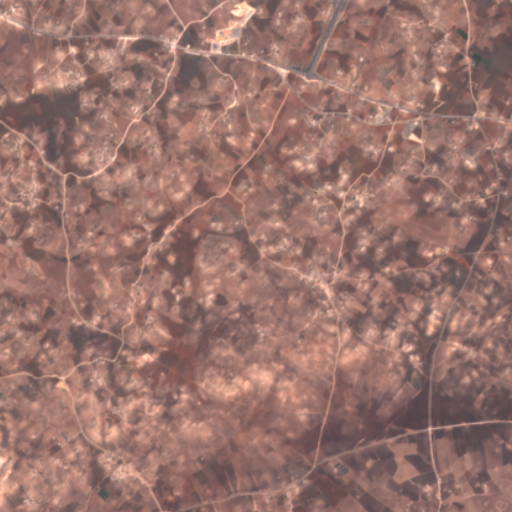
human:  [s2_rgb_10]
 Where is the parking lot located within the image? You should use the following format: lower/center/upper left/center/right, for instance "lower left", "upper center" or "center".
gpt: The parking lot is located in the upper right of the image.
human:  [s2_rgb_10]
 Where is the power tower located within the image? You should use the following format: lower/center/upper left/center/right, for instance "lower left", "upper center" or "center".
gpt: The power tower is located in the upper right of the image.
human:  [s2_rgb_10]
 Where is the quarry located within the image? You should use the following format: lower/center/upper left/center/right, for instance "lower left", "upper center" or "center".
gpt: The quarry is located in the lower left of the image.
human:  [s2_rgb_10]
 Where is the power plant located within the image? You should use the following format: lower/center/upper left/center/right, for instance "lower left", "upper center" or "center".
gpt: There is no power plant in the image.